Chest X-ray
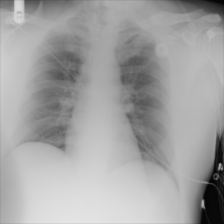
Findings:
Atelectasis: negative
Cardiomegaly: negative
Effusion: negative
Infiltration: negative
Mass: negative
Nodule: negative
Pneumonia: negative
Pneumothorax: negative
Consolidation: negative
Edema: negative
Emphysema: negative
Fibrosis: negative
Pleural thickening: negative
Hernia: negative